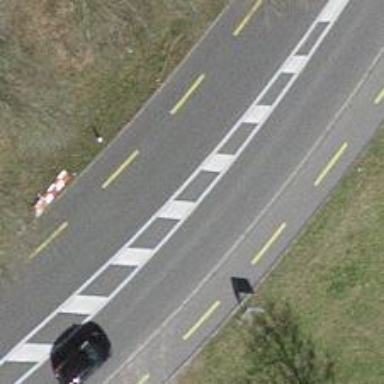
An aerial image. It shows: Secondary road with asphalt surface and designated cycle lane.